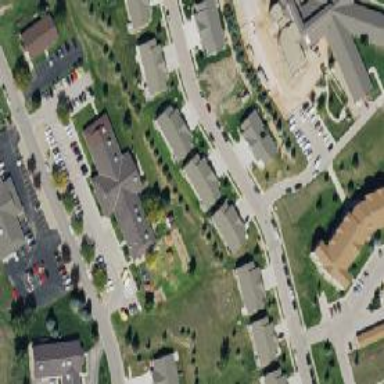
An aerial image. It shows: Residential road.